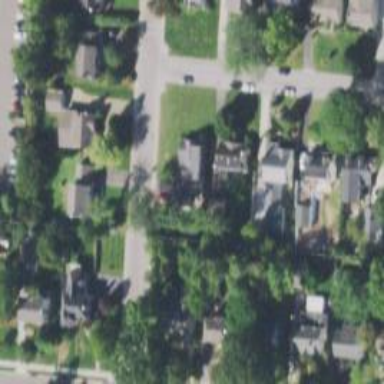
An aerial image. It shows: Residential driveway serving as service road.